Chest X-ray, PA view. Patient: 32 years old, sex F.
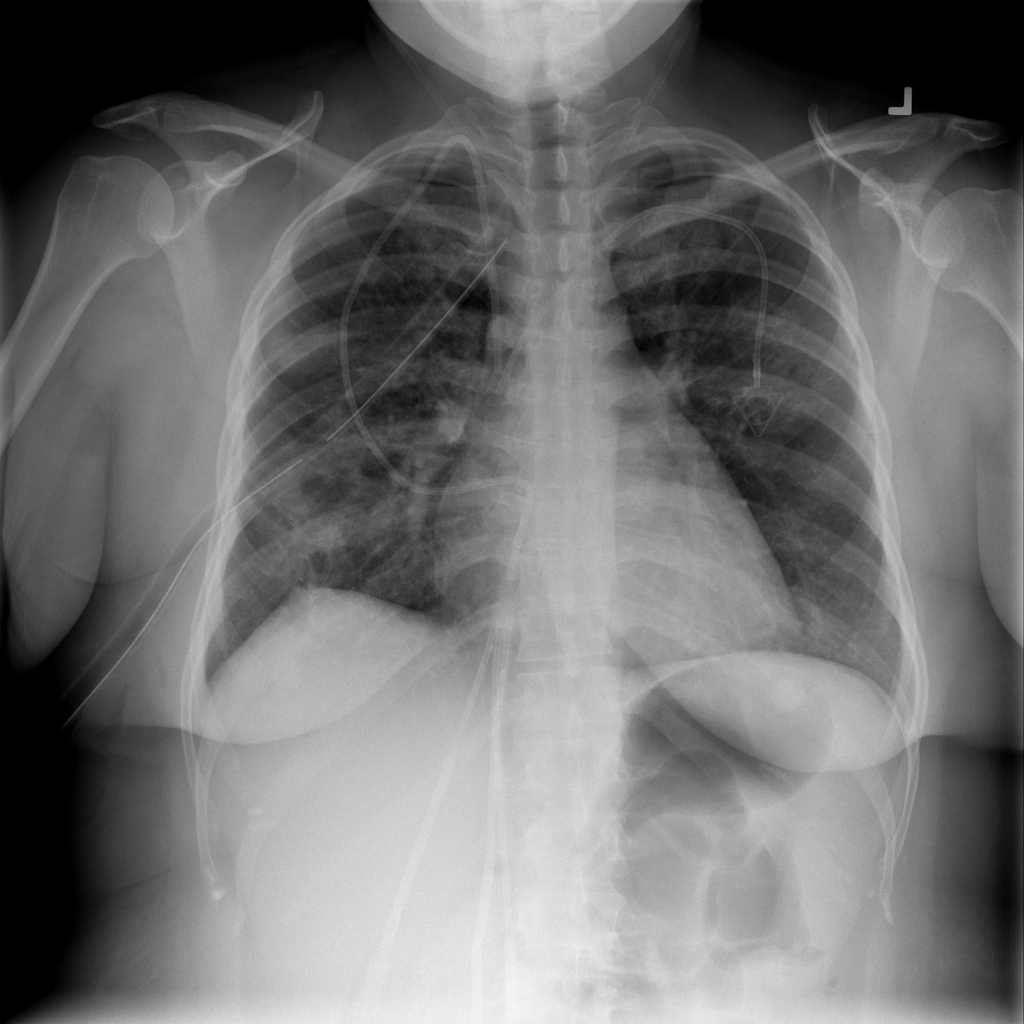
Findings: No Finding